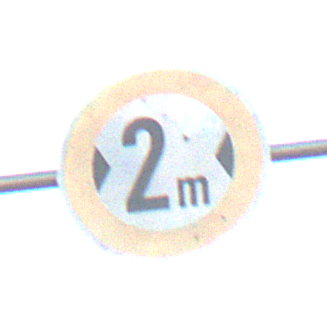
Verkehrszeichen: TatsaechlicheBreite2
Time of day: SunriseSunset
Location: Outdoor (Nature)
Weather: Clear
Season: NotSpecified
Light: Natural